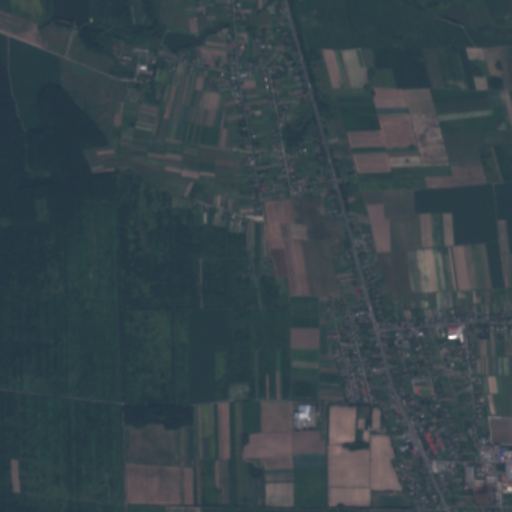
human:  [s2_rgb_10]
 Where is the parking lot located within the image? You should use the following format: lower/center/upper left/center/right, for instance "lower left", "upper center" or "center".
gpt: The parking lot is located in the lower right of the image.
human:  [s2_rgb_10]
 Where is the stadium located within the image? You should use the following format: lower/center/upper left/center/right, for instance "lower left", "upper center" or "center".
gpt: The stadium is located in the lower right of the image.
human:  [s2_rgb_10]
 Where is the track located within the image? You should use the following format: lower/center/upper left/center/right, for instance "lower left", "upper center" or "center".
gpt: The track is located in the lower right of the image.
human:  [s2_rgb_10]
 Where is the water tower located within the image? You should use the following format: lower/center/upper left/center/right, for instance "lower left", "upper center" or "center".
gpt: The water tower is located in the lower center of the image.
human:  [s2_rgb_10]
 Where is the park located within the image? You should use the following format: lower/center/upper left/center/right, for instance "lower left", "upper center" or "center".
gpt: There is no park in the image.